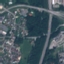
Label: Highway